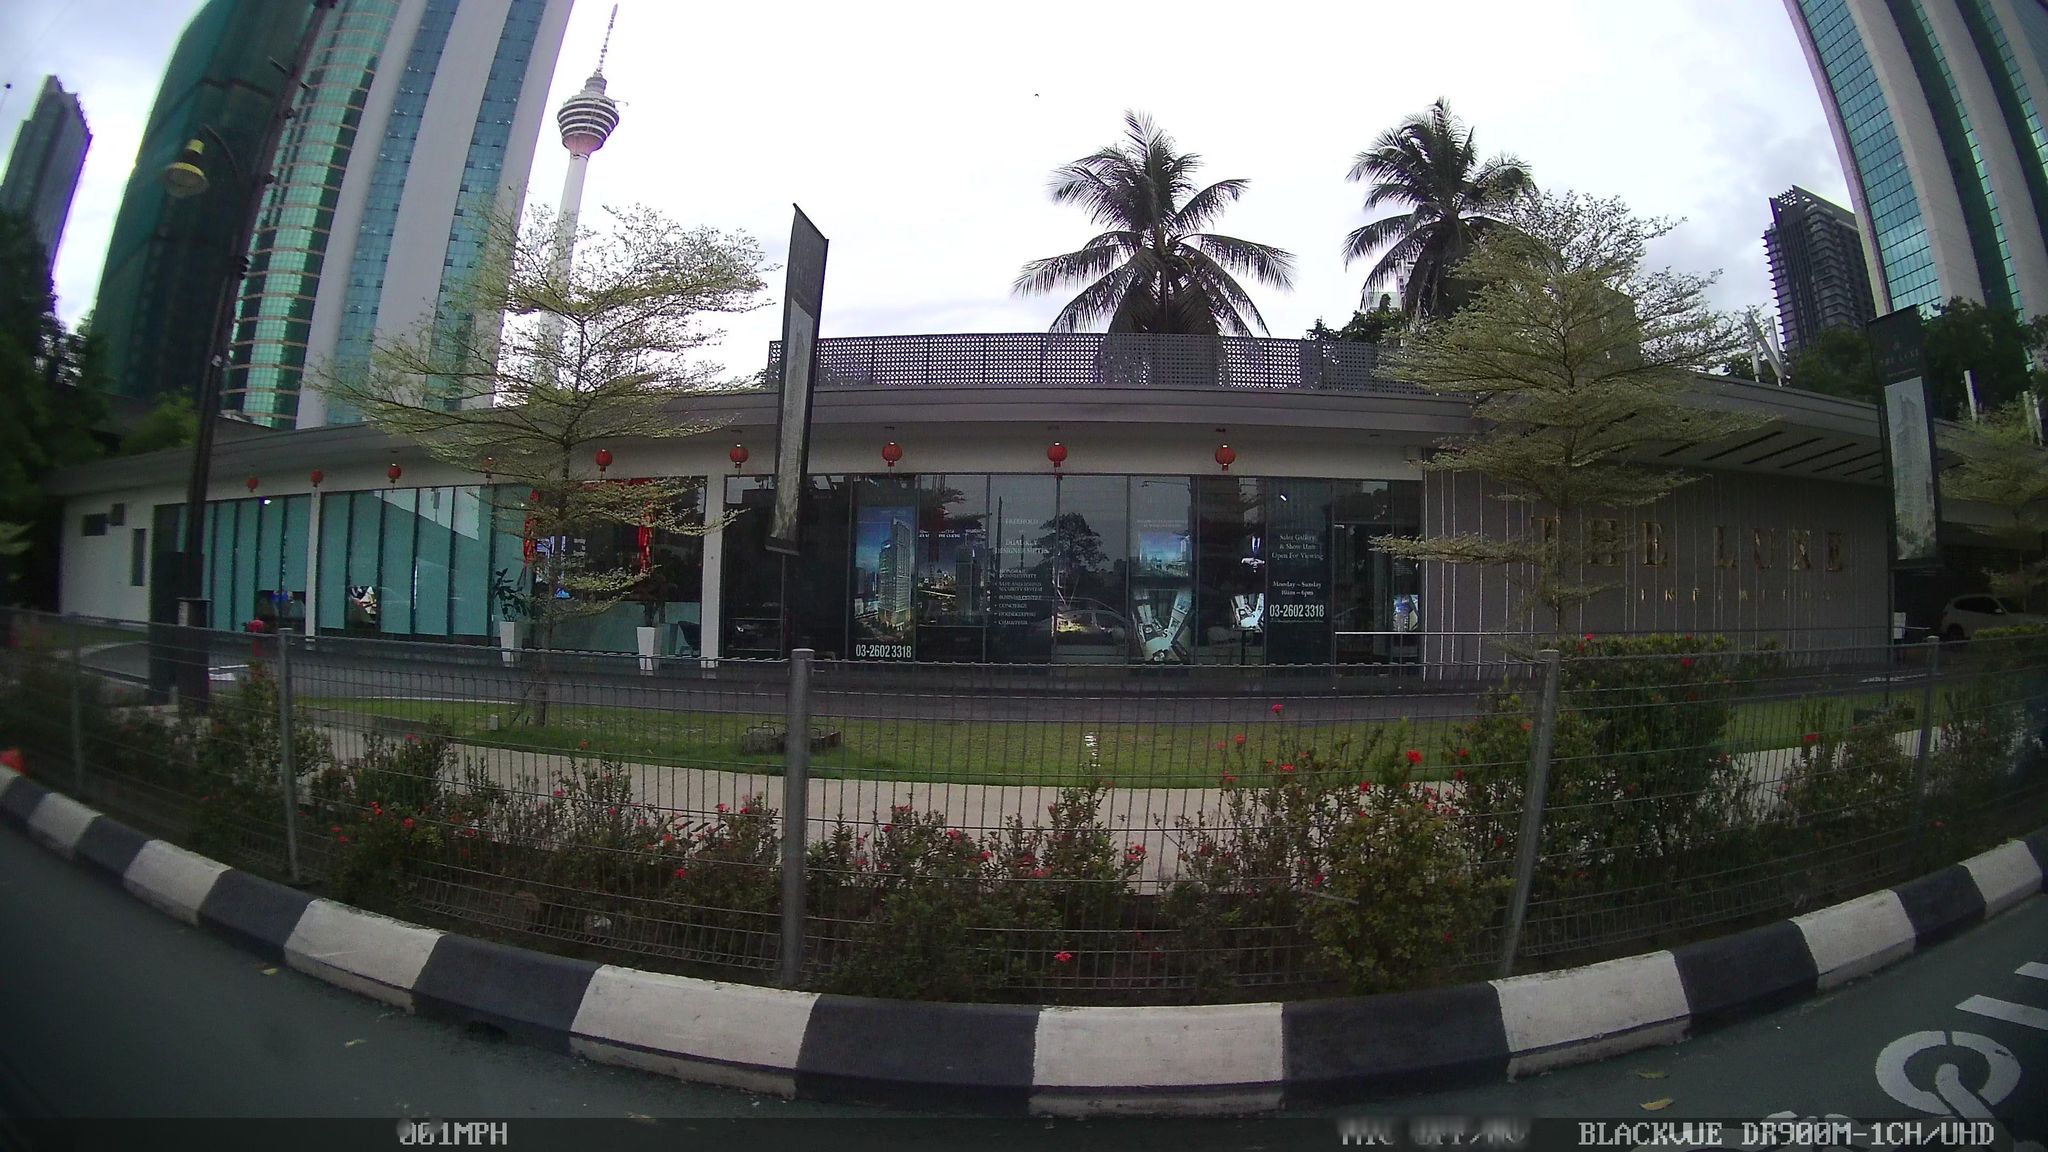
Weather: clear
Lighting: day
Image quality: slightly poor
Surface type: driving surface
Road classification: service
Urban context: urban centre
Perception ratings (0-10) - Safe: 3.44, Lively: 7.61, Beautiful: 3.62, Boring: 2.39, Depressing: 8.51, Wealthy: 2.51